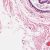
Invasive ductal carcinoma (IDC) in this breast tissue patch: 0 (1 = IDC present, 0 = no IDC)